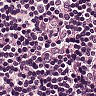
Metastatic tissue present: no